若一个圆锥的侧面展开图是圆心角为$\dfrac{2\pi}{3}$，半径为$1$的扇形，则这个圆锥的侧面积与表面积的比是\underline{\quad\quad}.
【解答】
\vspace{1em}
\noindent \textbf{【答案】} $3:4$

\noindent \textbf{【分析】} 利用扇形弧长公式，即可求出底面圆半径，再分别算出圆锥表面积与侧面积即可得到比值.

\noindent \textbf{【详解】} 设圆锥底面圆的半径为$r$，圆锥的侧面展开图扇形的半径为$l=1$，

\noindent 由题意可得，
\[
\frac{2\pi}{3}l = 2\pi r \Rightarrow r = \frac{1}{3}l = \frac{1}{3},
\]

\noindent 圆锥的侧面积为$S = \pi rl = \frac{\pi}{3}$，圆锥的表面积$S_1 = S + \pi r^2 = \frac{4\pi}{9}$，

\noindent 故$S:S_1 = 3:4$

\noindent 故答案为：$3:4$
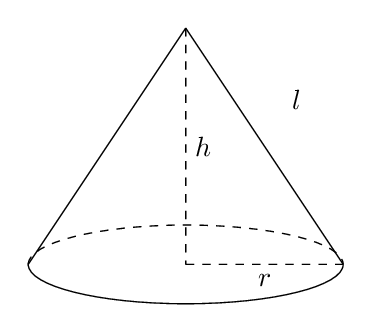
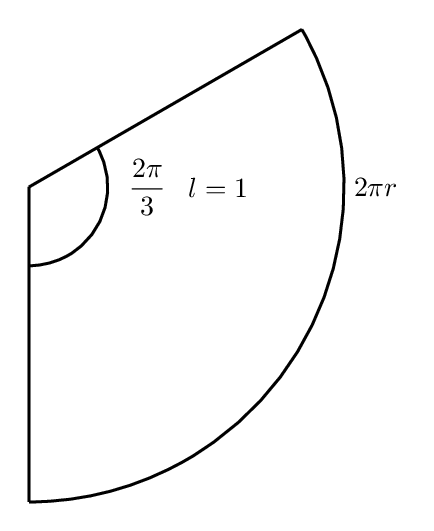